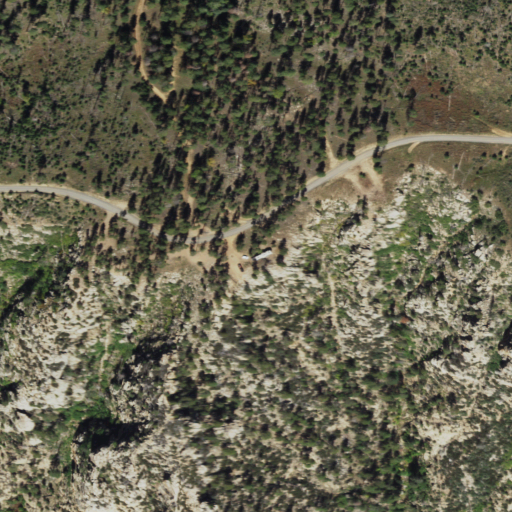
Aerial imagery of cliff(s) in Arizona named Hi View Point containing evergreen forest, shrub, open development, low intensity development, grassland, and medium intensity development